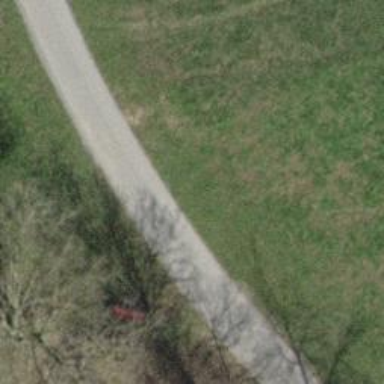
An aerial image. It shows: Paved track road with grade1 track type.